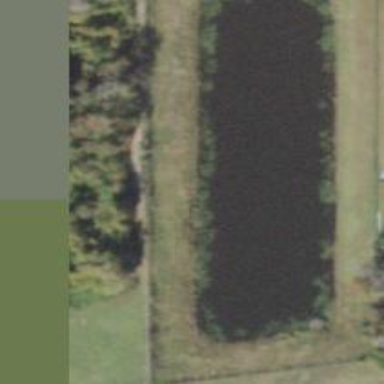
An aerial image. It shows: Peaceful pond surrounded by nature.